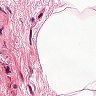
Metastatic tissue present: no